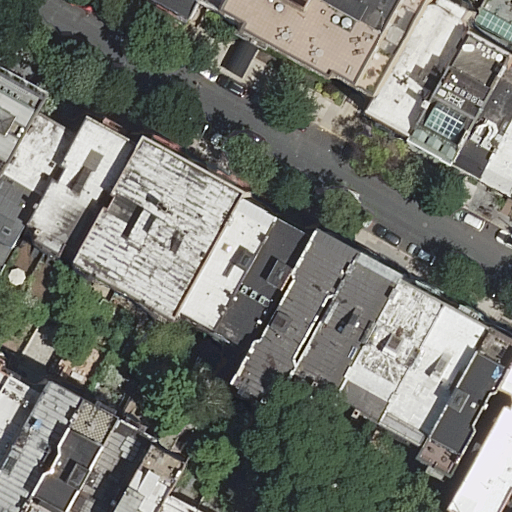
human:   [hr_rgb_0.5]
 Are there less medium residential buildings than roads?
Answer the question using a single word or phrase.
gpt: no

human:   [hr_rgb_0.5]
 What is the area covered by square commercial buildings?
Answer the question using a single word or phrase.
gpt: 0m2

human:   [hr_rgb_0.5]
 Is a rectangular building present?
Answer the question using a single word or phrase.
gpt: yes

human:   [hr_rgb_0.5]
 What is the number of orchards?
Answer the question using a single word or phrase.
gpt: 0

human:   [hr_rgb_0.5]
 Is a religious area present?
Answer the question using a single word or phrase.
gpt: no

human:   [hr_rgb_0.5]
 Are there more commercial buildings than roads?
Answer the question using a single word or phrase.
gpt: no

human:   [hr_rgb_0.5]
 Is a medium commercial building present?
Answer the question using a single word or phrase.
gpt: no

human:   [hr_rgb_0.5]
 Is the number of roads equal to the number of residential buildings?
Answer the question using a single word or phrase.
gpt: no

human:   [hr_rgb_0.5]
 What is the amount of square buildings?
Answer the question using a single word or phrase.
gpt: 0

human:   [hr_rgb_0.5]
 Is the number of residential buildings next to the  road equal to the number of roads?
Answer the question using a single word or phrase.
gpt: no

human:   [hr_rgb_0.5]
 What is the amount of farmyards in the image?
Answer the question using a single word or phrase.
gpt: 0

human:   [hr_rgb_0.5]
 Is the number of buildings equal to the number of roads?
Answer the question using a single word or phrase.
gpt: no

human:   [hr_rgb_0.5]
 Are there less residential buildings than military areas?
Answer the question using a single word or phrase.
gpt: no

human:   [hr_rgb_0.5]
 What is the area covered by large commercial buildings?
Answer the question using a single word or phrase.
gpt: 0m2

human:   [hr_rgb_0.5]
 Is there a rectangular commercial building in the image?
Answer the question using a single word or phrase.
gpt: no

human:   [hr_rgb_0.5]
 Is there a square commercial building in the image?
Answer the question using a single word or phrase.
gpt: no

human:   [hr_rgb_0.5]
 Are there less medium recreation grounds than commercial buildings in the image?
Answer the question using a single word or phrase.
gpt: no

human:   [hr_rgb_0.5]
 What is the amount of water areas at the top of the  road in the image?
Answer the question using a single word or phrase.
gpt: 0

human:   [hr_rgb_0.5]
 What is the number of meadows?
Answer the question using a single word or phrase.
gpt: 0

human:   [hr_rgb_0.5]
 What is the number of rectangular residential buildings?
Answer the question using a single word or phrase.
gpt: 13

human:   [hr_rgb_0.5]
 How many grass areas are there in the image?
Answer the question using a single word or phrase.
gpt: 0

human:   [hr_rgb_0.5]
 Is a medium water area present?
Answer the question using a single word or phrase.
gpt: no

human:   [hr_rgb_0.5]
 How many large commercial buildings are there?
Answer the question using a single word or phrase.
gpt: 0

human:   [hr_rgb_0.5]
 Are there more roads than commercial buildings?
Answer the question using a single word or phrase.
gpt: yes

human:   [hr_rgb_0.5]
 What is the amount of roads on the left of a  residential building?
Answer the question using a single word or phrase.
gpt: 0

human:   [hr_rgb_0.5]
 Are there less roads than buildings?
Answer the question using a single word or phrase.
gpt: yes

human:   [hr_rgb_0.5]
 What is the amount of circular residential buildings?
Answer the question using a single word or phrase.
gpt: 0

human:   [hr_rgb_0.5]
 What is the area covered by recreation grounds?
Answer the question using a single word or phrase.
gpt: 0m2

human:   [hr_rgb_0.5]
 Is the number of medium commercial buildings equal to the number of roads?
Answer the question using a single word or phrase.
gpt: no

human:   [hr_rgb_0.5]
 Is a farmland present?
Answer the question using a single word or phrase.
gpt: no

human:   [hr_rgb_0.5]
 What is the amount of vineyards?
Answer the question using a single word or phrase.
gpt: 0

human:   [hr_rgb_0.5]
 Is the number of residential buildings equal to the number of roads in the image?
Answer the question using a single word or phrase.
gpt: no

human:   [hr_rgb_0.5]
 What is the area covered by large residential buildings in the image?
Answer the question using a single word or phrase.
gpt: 675m2

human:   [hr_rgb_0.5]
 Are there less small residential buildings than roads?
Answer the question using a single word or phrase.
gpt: no

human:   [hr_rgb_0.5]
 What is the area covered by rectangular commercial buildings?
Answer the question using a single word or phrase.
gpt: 0m2

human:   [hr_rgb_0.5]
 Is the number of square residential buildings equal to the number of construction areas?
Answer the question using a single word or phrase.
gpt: yes